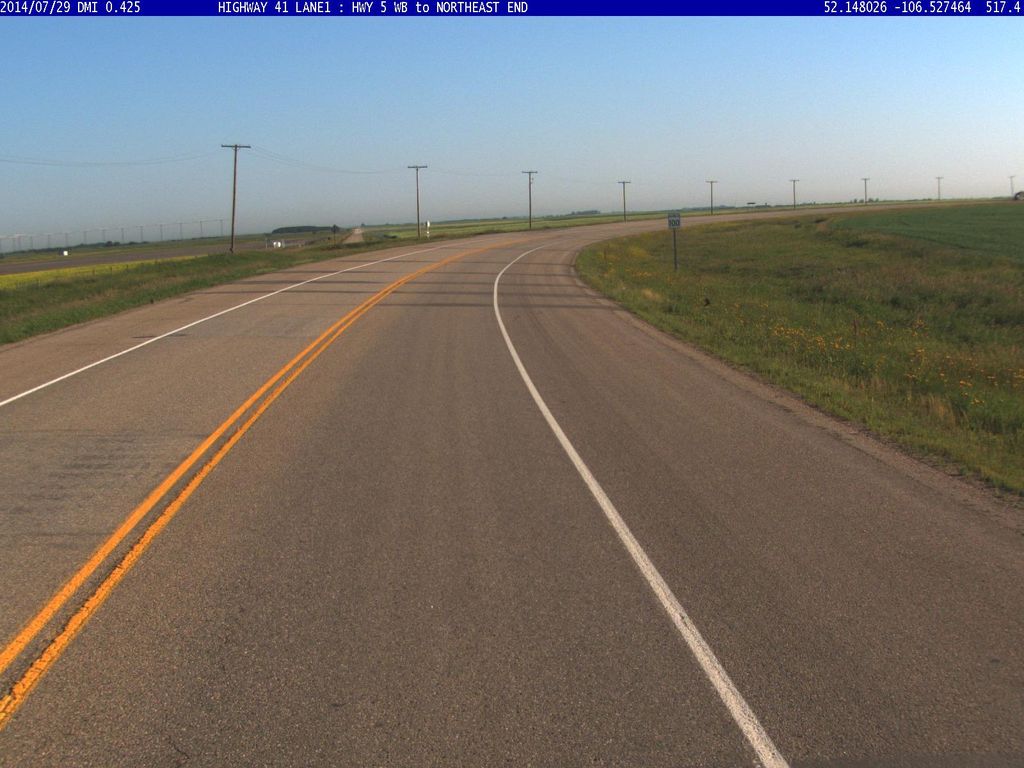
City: saskatoon